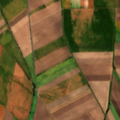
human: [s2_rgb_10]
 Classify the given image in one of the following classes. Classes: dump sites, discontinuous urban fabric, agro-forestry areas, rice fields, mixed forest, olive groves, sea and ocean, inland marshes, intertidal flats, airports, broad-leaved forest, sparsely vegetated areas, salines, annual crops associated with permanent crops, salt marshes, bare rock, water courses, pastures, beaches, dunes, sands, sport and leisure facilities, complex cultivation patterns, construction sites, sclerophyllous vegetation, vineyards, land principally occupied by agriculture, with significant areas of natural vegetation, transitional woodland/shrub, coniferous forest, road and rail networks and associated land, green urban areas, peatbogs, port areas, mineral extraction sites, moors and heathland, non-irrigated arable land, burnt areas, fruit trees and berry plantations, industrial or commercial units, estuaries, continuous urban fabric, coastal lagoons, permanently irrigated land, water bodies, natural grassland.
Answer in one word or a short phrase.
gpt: non-irrigated arable land